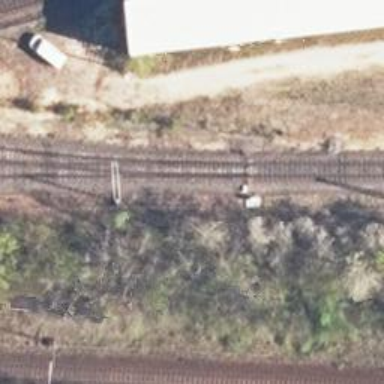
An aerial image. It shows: Railway switch.